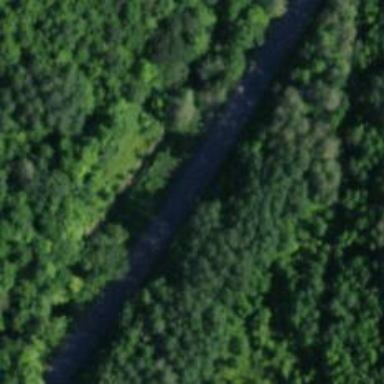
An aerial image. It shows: Unclassified road.